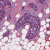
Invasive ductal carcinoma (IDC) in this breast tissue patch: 1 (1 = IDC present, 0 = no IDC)